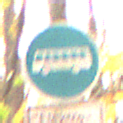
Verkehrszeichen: Busssonderstreifen
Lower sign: BesondereFahrzeugeUndTransportgueter11
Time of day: MorningAfternoon
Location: Outdoor (Nature)
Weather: Overcast
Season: Autumn
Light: Natural